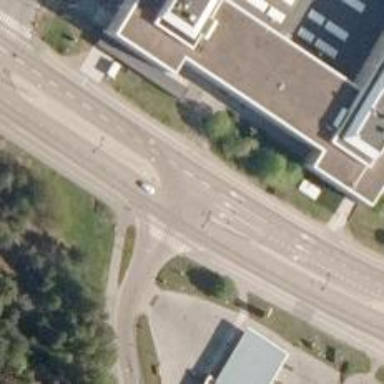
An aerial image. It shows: Tram crossing on the railway.